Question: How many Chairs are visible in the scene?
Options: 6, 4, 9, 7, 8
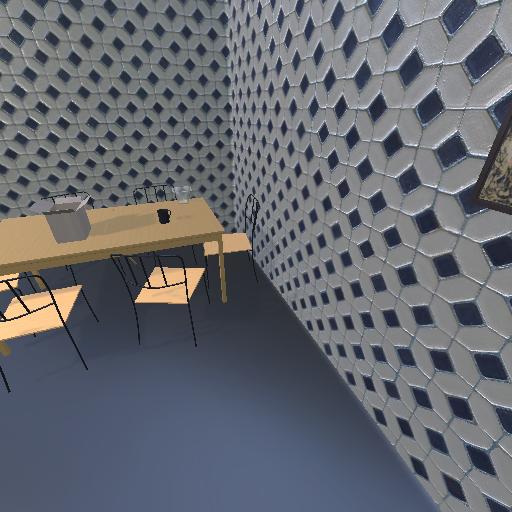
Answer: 6